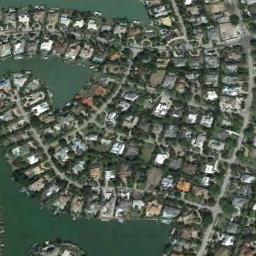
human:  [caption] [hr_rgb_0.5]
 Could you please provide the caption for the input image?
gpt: There are many roads and densely arranged houses and trees of different shapes and shapes in the island-like settlements surrounded by the lake .

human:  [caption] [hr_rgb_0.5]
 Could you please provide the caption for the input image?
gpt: A dense residential area with lots of trees and houses arranged neatly is next to the waters .

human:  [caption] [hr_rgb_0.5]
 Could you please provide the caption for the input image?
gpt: The dense residential is next to the water .

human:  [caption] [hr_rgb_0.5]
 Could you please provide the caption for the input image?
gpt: The color of the house is mostly white .

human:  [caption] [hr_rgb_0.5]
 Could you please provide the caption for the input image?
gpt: There are many buildings near the lake on dense residential area .